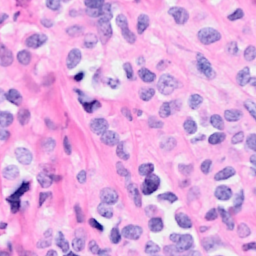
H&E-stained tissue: Breast